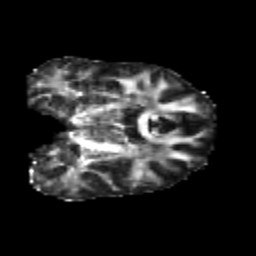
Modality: FA
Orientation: coronal
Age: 24
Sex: female
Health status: healthy
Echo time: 0.074 s